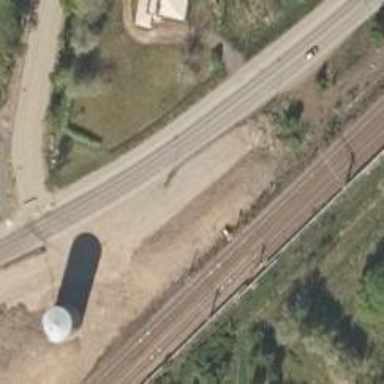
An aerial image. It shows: Railway signal.